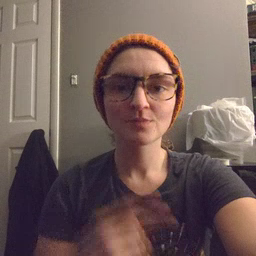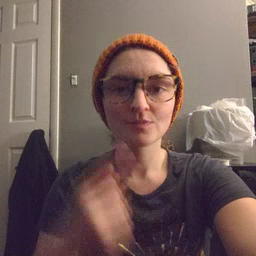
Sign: like